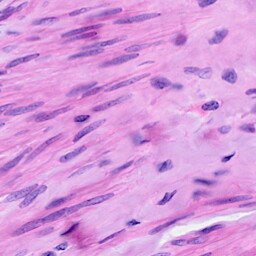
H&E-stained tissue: Ovarian